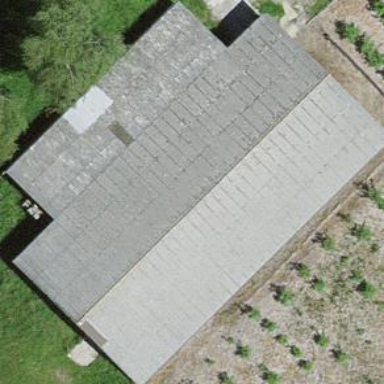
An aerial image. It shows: Shed.